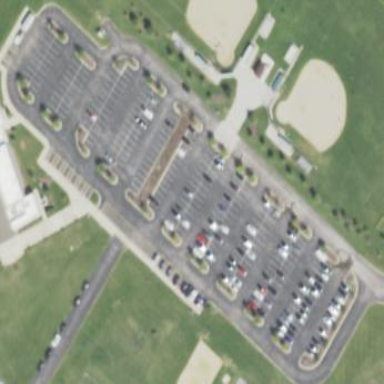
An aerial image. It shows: Parking area with surface.